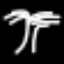
Label: palm tree